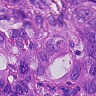
Metastatic tissue present: yes